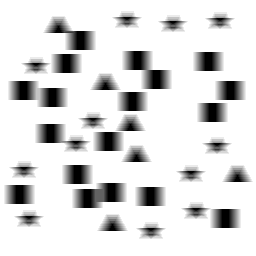
Squares: 18
Triangles: 6
Stars: 12
Total shapes: 36